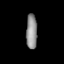
Tissue: prostate
Cell type: NK cells
Senescence score: 0.6868
Nuclear area (px): 374
Mean DAPI intensity: 143.709